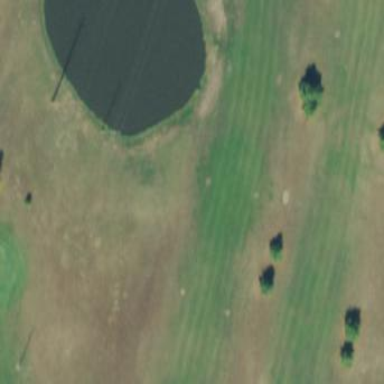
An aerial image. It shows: Scenic golf fairway.